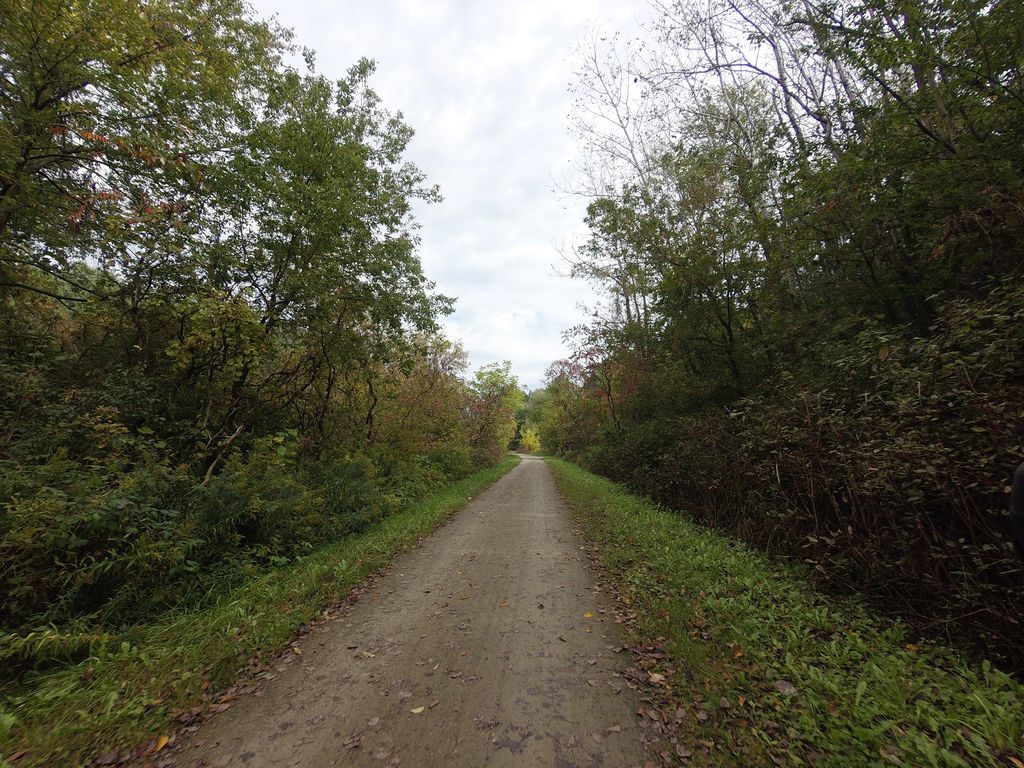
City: hamilton